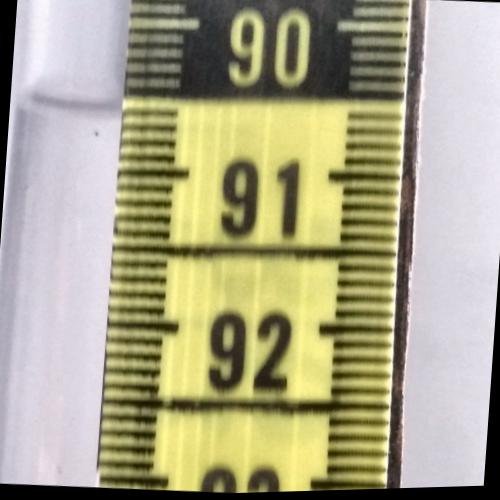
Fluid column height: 90.6 cm